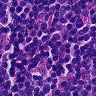
Metastatic tissue present: no